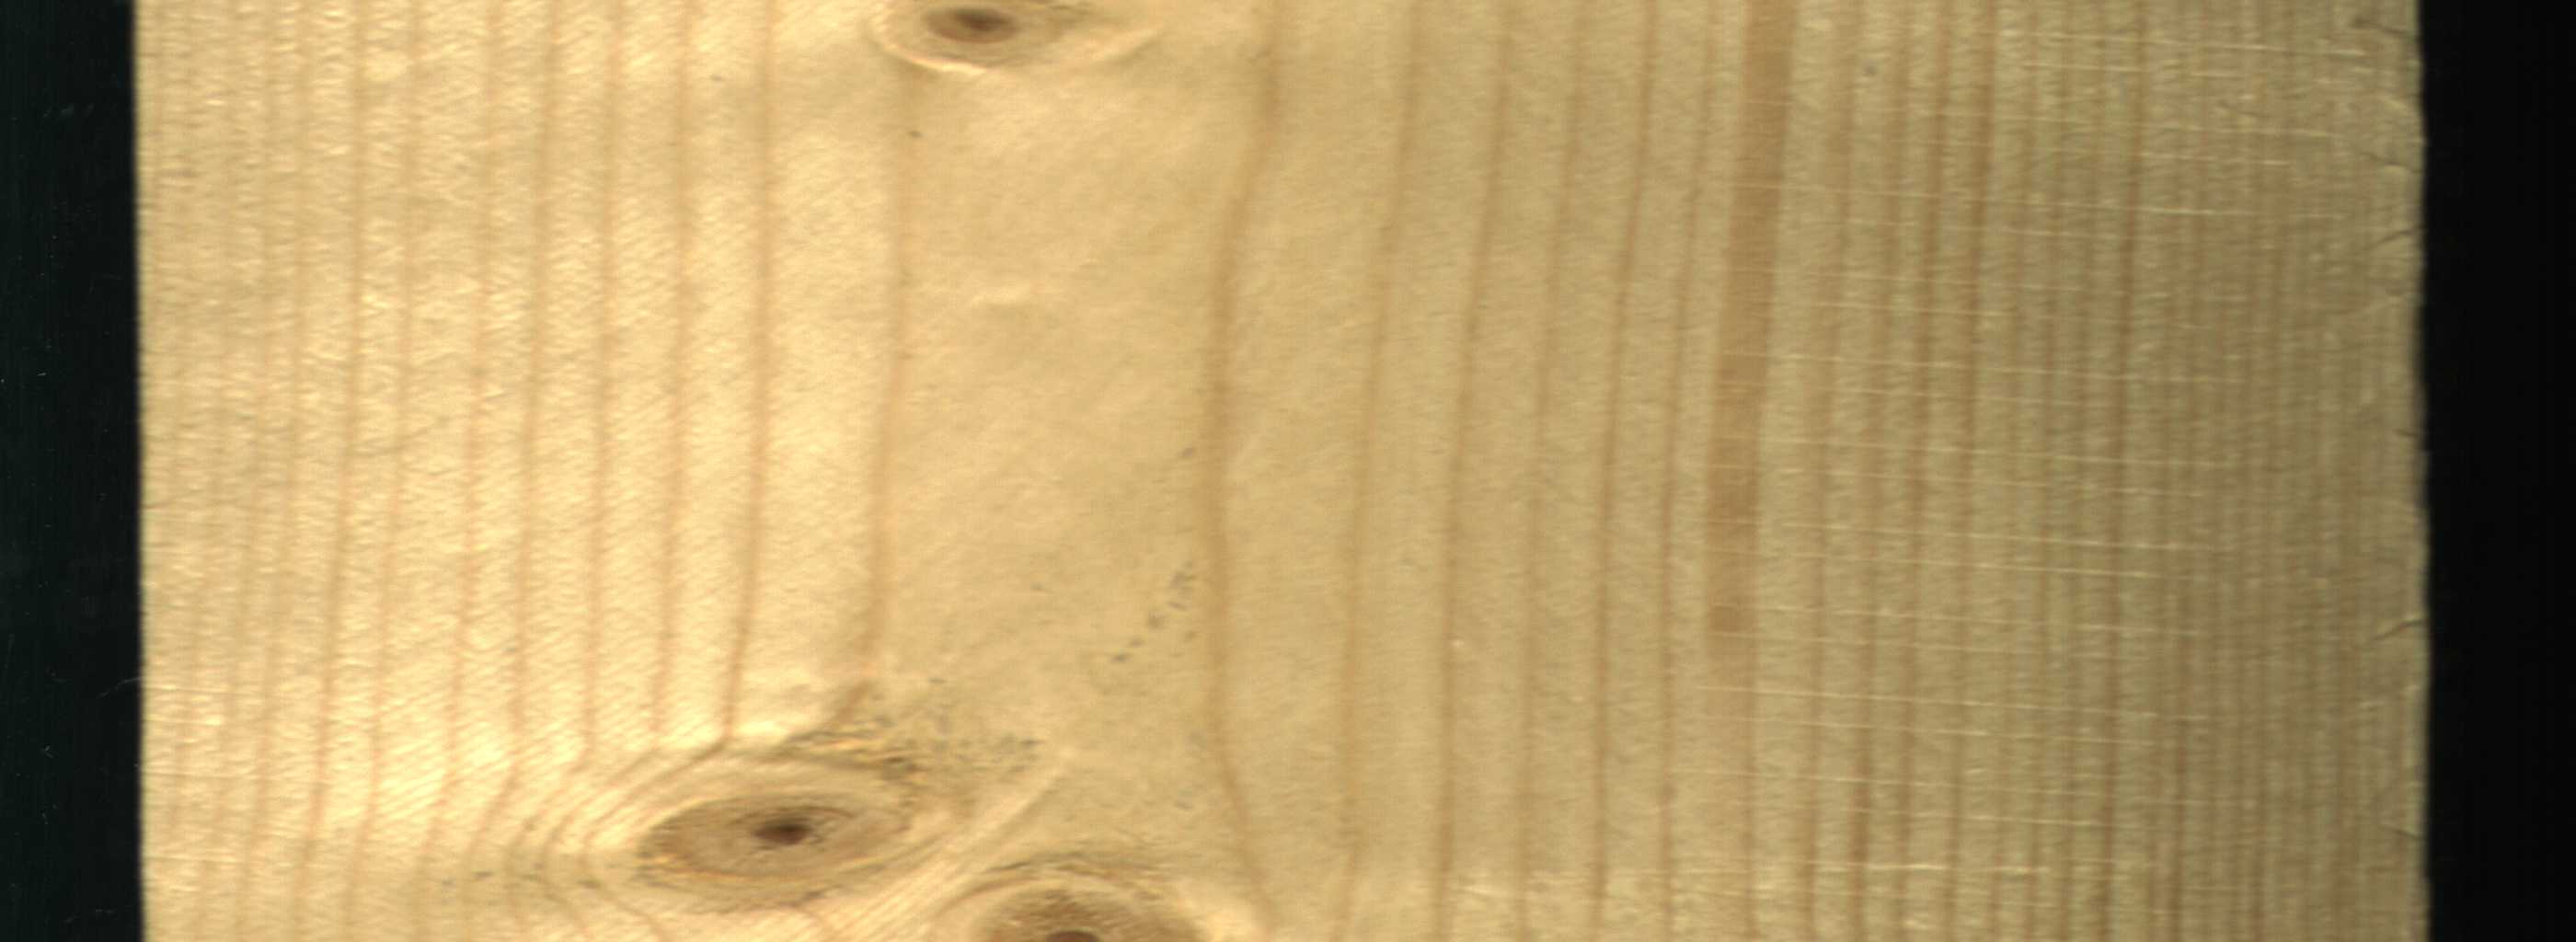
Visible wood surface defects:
Live_Knot
Live_Knot
Live_Knot